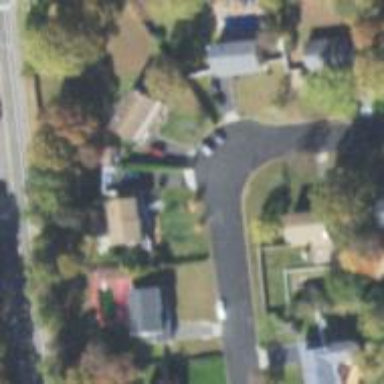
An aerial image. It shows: Residential road.